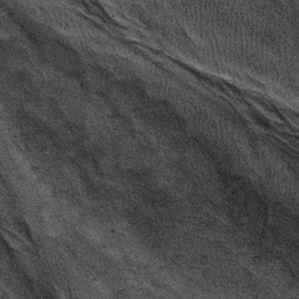
Label: frost